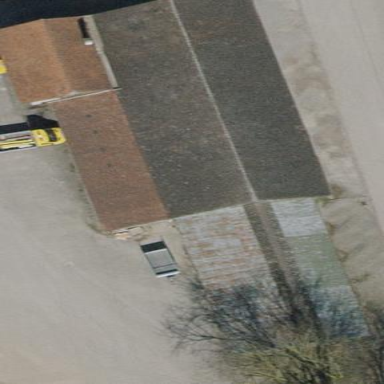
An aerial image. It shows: Building with tile roof.